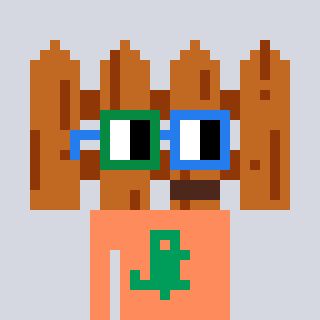
a pixel art character with square green and blue glasses, a fence-shaped head and a peachy-colored body on a cool background